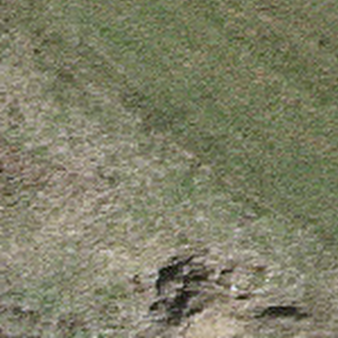
Label: other